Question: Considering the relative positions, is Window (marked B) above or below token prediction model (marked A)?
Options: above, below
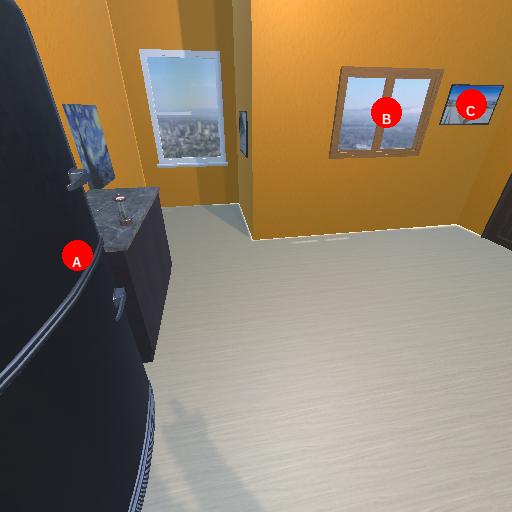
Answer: above